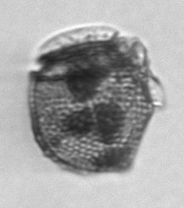
Label: Dinophysis_norvegica